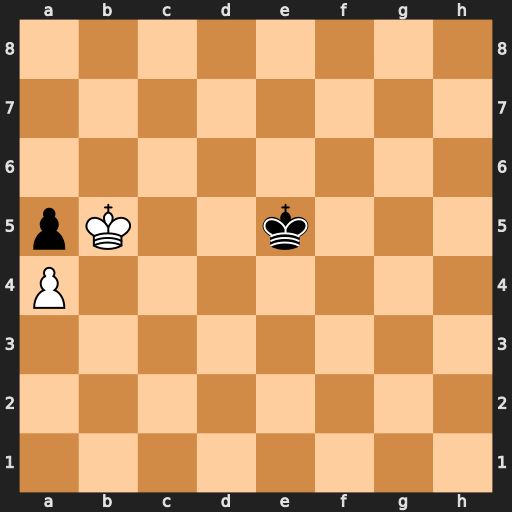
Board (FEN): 8/8/8/pK2k3/P7/8/8/8
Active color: w
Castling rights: -
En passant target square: -
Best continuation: Kxa5 Kd6 Kb6